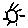
Label: sun